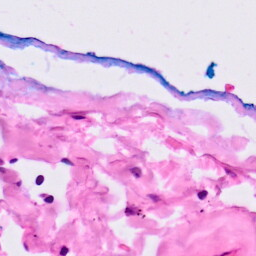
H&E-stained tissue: Lung